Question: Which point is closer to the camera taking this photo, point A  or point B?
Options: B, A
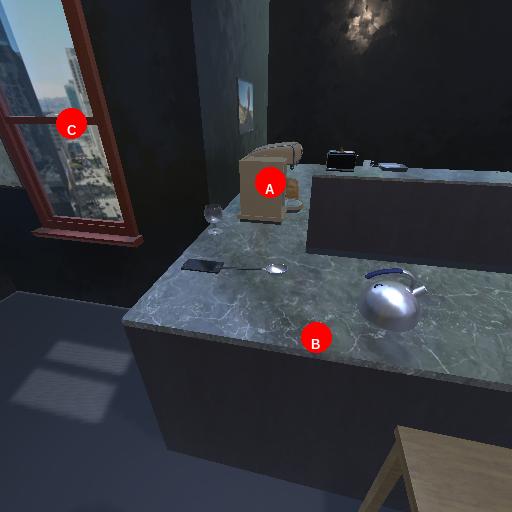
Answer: B